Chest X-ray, PA view. Patient: 70 years old, sex M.
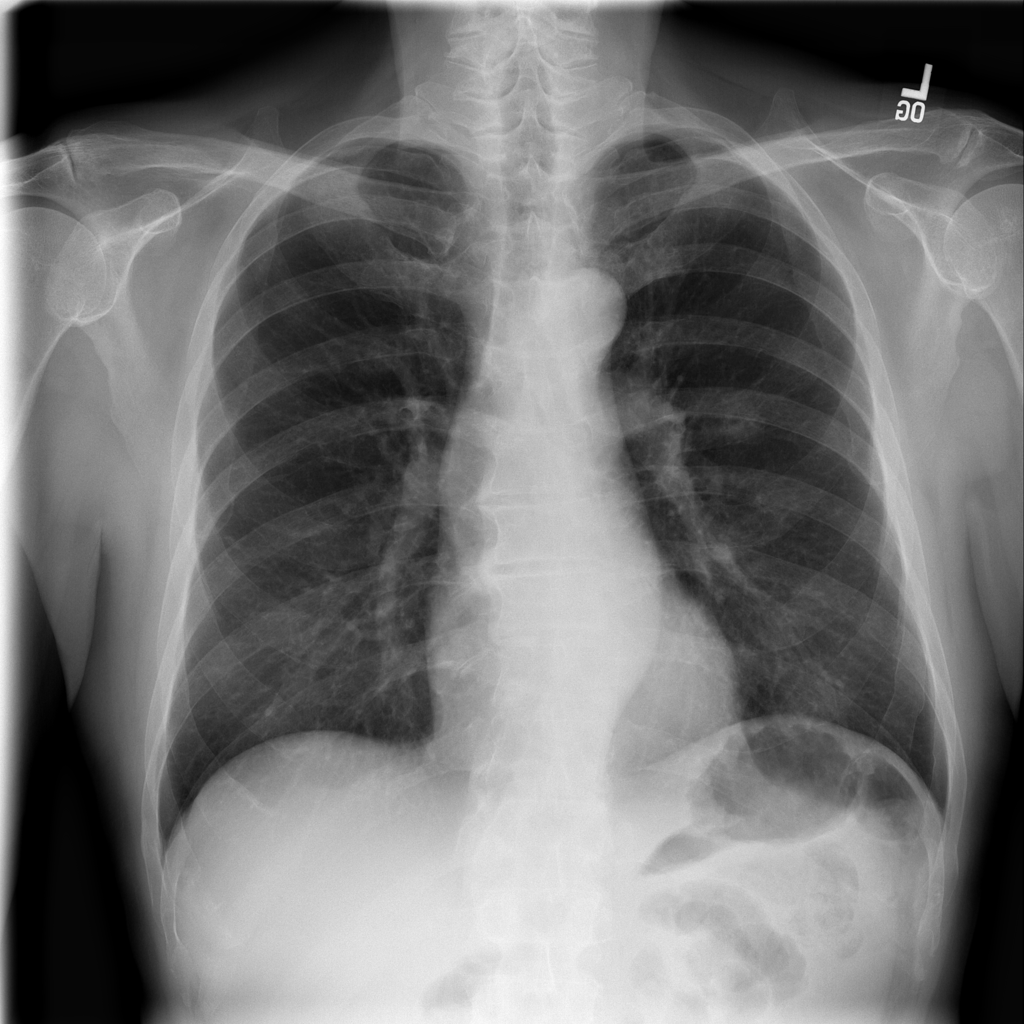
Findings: No Finding